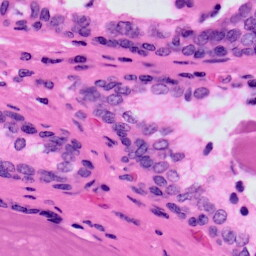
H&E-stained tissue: Prostate